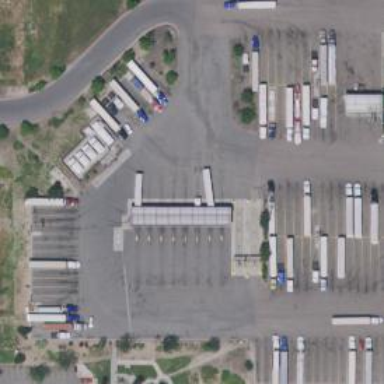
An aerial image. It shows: Weighbridge facility.